Field crop: maize
Growth stage: 2
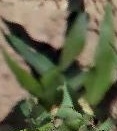
Species: maize